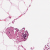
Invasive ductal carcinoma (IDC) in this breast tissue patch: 0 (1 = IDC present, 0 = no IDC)